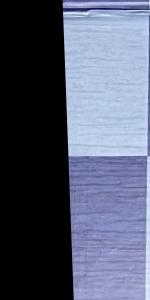
Label: Empty